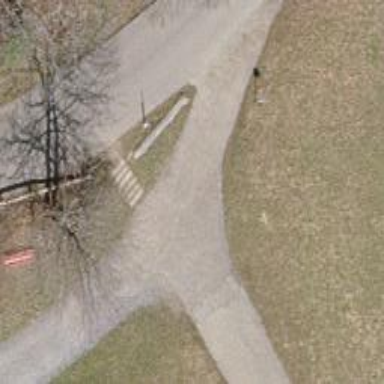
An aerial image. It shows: Set of steps on the road.